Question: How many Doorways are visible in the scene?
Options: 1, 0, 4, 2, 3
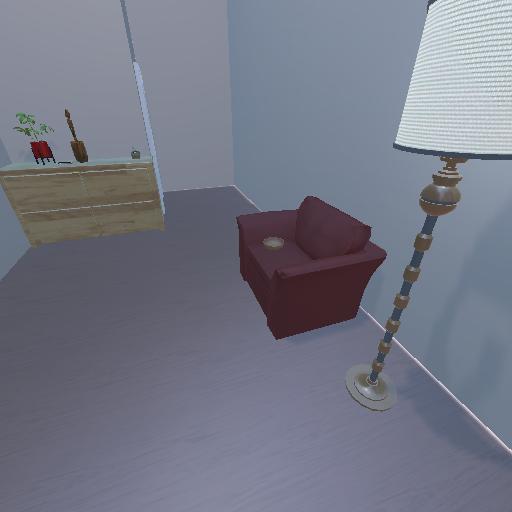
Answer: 1